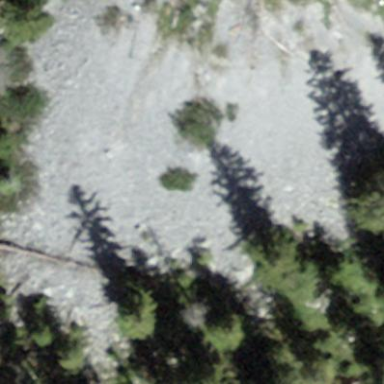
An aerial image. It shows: Natural scree.